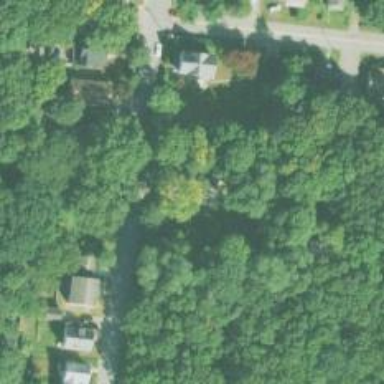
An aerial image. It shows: Residential driveway used as service road.